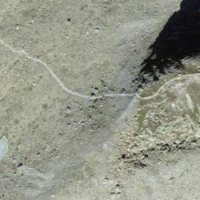
EUNIS habitat code: 48
Species observed at this site:
Geum reptans
Erebia tyndarus